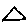
Label: triangle